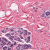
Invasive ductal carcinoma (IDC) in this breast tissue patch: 0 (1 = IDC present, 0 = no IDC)